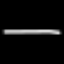
Label: line